Question: I bet this is a pretty common question, which I think can't be solved, but at least I'll try.

Go to the following URL for a larger image: <URL>
'''
<div style="font-family: Arial, sans-serif; font-size: 60px; letter-spacing: 0px; padding: 0; margin: 0;">TEXT GOES HERE</div>
'''
As you can see, the font doesn't look the same. Is there any way to solve this problem?
- -
Any ideas?
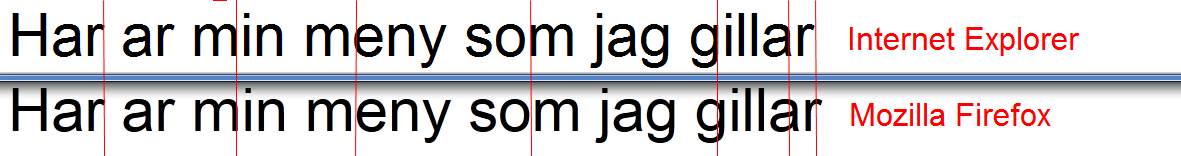
Answer: There is one way to solve the problem: Make it an image.
How text is rendered depends on a lot of factors, like the fonts installed, operating system, rendering calibration, font smoothing and rendering parameters. If any of those parameters differ, the result differs.
If you examine your image, you will see that the browsers use different parameters for font smoothing, and other parameters may also differ.
You simply can't expect an identical result when rendering text in different browsers.